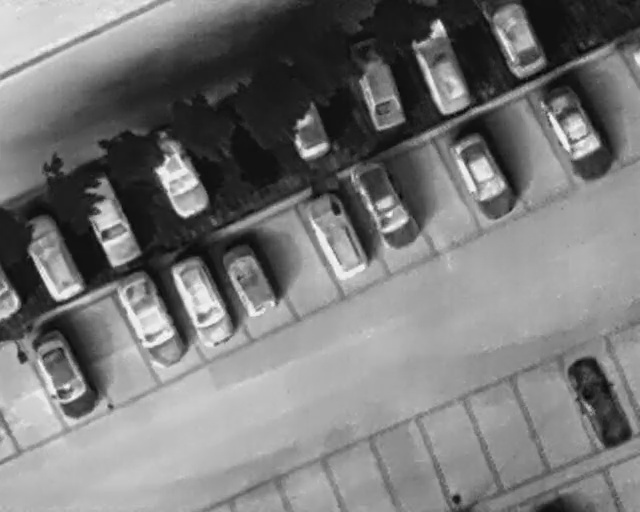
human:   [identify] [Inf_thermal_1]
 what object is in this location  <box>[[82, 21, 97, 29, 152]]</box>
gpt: <ref>1 large car at the top right</ref>

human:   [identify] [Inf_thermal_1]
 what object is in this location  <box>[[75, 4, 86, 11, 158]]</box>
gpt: <ref>1 medium car at the top right</ref>

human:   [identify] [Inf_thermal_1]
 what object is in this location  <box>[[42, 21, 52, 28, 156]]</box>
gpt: <ref>1 medium car at the top</ref>

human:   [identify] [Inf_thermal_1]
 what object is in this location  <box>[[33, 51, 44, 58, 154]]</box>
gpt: <ref>1 medium car at the center</ref>